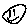
Label: smiley face